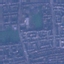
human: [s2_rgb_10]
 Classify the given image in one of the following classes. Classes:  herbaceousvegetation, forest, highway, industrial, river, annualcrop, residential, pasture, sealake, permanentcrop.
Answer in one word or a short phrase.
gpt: Residential